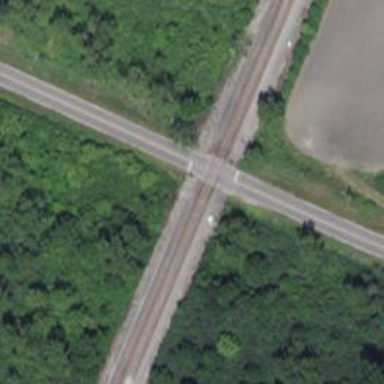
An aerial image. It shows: Railway level crossing.